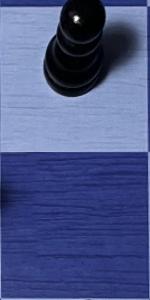
Label: Empty